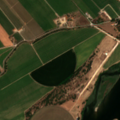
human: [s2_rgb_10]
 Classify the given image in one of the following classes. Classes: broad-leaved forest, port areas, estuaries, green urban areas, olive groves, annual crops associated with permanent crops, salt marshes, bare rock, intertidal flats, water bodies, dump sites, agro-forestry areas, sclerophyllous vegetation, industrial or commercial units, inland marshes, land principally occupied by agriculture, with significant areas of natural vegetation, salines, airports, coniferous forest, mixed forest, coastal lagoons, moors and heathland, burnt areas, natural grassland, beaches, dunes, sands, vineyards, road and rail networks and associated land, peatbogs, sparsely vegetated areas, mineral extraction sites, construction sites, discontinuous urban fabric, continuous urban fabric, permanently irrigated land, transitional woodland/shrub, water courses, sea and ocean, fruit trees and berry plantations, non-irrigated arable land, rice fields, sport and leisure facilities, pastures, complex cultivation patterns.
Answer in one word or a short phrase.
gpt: discontinuous urban fabric, permanently irrigated land, pastures, water courses